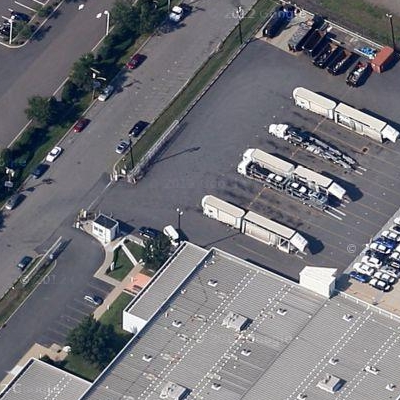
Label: cIndustry